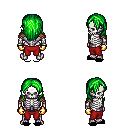
a pixel art fantasy rpg character, male body template, skeleton, leather shoulder armor, red pants, green long hairstyle, gold gloves, black slippers, four views (front, back, left, right), 2x2 character sprite sheet, small pixel art, hard edges, no anti-aliasing